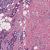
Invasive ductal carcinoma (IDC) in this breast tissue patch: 1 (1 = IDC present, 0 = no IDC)